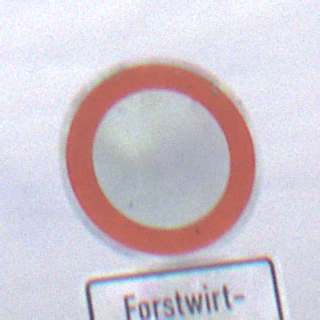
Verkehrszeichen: VerbotFahrzeugeAllerArt
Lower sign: BesondereFahrzeugeUndTransportgueter7
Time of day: Midday
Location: Outdoor (Nature)
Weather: PartlyCloudy
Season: NotSpecified
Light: Natural